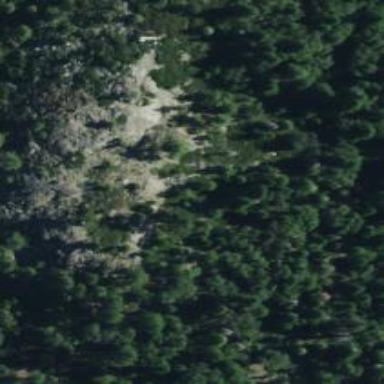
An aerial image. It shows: Landscape of bare rock.